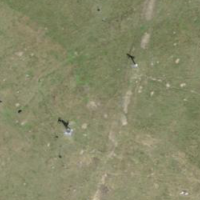
EUNIS habitat code: 26
Species observed at this site:
Campanula barbata